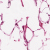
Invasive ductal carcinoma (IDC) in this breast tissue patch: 0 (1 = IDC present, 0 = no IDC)